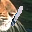
Label: 1